Question: I am visualizing data by date. I want something a bit like this:

The point is that I want to draw rectangles that are the width of the days. Here's how I draw rectangles:
'''
svg.selectAll(".my_class")
.data(my_data)
.enter()
.append("rect")
.attr({
"width": function(d) { return x_scale.rangeBand(); },
"height": function(d) { return h_scale(d.end - d.start); },
"x": function(d) { return x_scale(new Date(d.date)); },
"y": function(d) { return y_scale(d.end); },
"class": function(d) { return d.device; }
});
'''
The problem is that in order to get the right width, I ended up declaring my x_scale thus
'''
d3.scale.ordinal()
.domain(my_data.map(function (d) { return new Date(d.date); }))
.rangeRoundBands([0, image_width]);
'''
when I surely should have used 'd3.time.scale()' instead. (Note the non-gaps after 2, 7, and 12 Feb.) The problem is that I don't see a way to specify the rectangle widths using 'd3.time.scale()'.
A work-around is to generate zero-height rectangles on the back end for every day in the period. This isn't hideous, but I feel I should be able to do better. In addition, I'd lose niceties like '.ticks(d3.time.weeks, 1)' and have to spin them myself.
Any pointers?
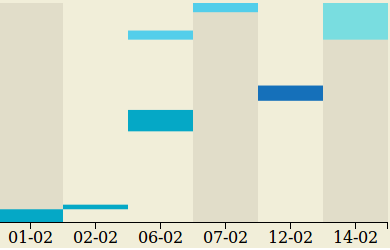
Answer: In the end, the simplest solution I found was to use an ordinal scale and provide (sometimes empty) elements for each date in the range.